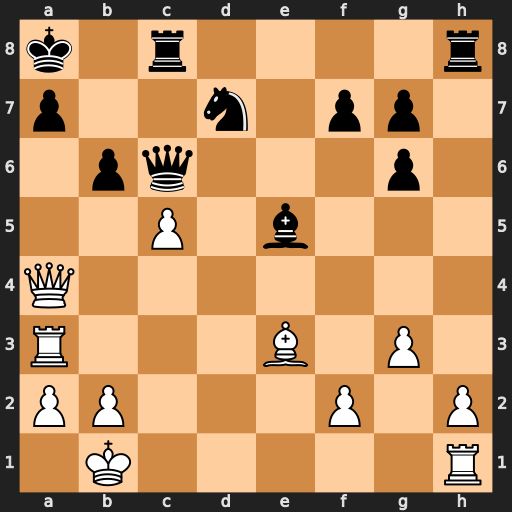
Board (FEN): k1r4r/p2n1pp1/1pq3p1/2P1b3/Q7/R3B1P1/PP3P1P/1K5R
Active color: w
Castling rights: -
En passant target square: -
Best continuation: Qxa7#